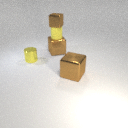
large brown metal cube to the right of large brown metal cube